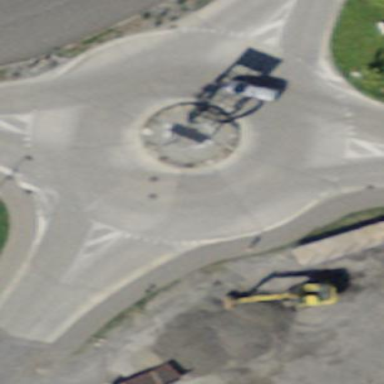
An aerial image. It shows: Unclassified road that forms roundabout at the junction.